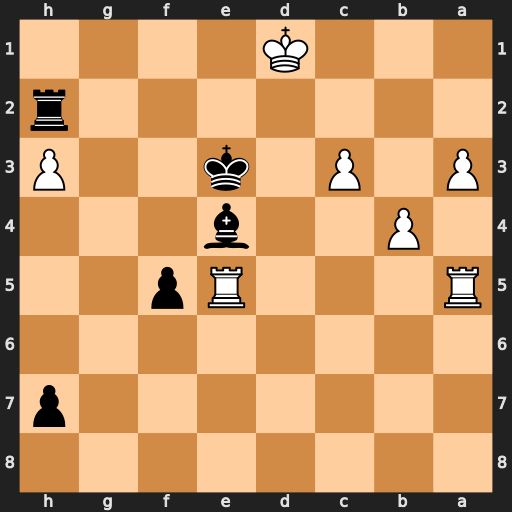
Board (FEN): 8/7p/8/R3Rp2/1P2b3/P1P1k2P/7r/3K4
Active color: b
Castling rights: -
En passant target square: -
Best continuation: Rh1#